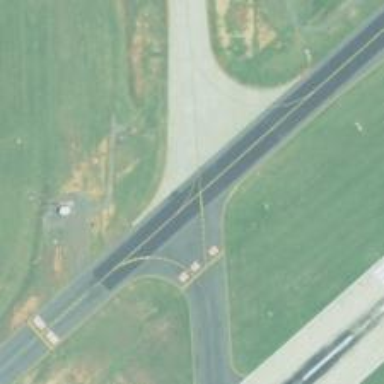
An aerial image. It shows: View of taxiway at the airport.